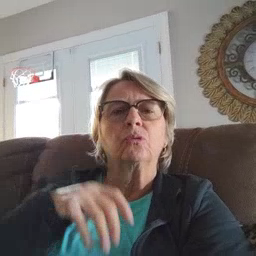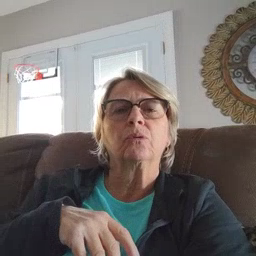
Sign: tiger